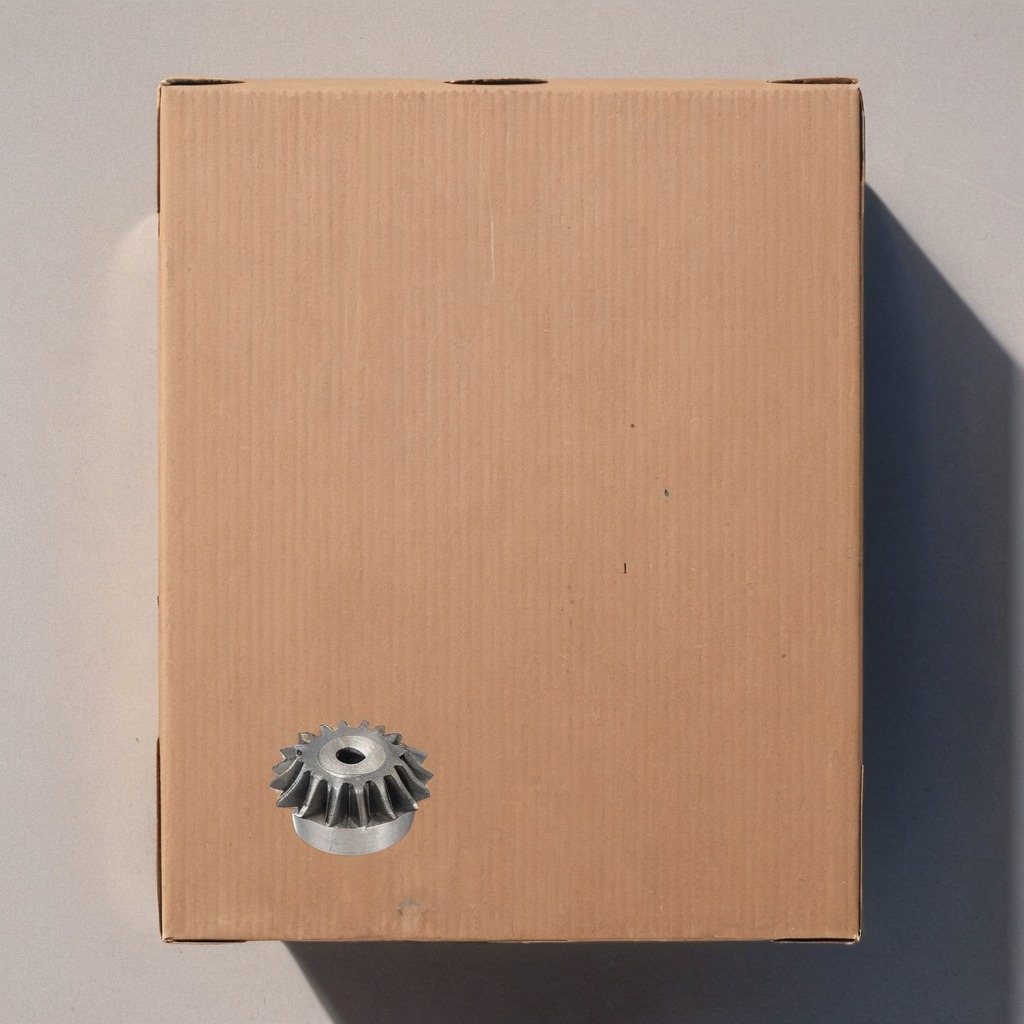
A steel gear with teeth is lying on the cardboard box surface in an outdoor workshop during daytime bright natural light soft shadows slightly creased but